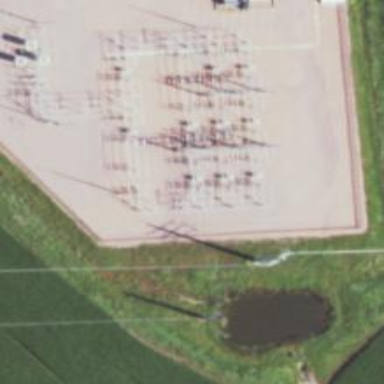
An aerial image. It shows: Switch used for power control.